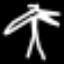
Label: palm tree